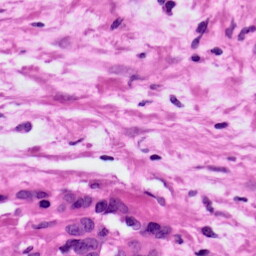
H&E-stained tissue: Ovarian